Question: In the word press admin panel there is a category selection 'helper panel' which I am trying to recreate. However I can't find the code for it, could someone point me in the right direction please?

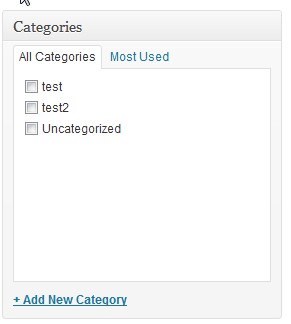
Answer: The actual Category Box that is created by Wordpress is not typically used by Plugins that utilize a Custom UI. However, you can mimic its behavior, and you were most certainly on the right track with get_categories(). If you want to grab ALL categories, not just the ones with a post count, you need to call it like so:
'''
<?php
$args = array(
'type' => 'post',
'orderby' => 'name',
'order' => 'ASC',
'hide_empty' => 0, //<--IMPORTANT!!
'hierarchical' => 1,
'taxonomy' => 'category',
'pad_counts' => false );
$categories = get_categories($args);
?>
'''
'hide_empty' is what you were missing. Once you want to create your checkboxes, you would do something like this:
'''
<form action="action.php" method="POST">
<?php
foreach($categories as $cat)
{
echo '<input type="checkbox" name="categories[]" value="'.$cat->cat_ID.'" />';
echo '<label>'$cat->name.'</label><br/>';
}
?>
<input type="text" name="user_input" value="" />
</form>
'''
You can style the checkboxes however you like using a <URL>, or you can apply the same tags and classes that the standard one uses, which will ensure that the existing Wordpress Admin Stylesheet styles everything accordingly.